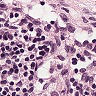
Metastatic tissue present: no